【题型】填空题　【知识点】解析几何　【难度】easy
已知点$P$在抛物线$y^2=4x$上，那么点$P$到点$Q(3,2)$的距离与点$P$到抛物线焦点距离之和取得最小值时，点$P$的坐标为\underline{\ \ \ \ \ \ \ \ \ \ }。
【解答】
\textbf{【答案】} $(1,2)$

\textbf{【知识点】} 抛物线上的点到定点和焦点距离的和、差最值

\textbf{【分析】} 作出图形，利用图形可知，当$PQ$与抛物线的准线垂直时，点$P$到点$Q(3,2)$的距离与点$P$到抛物线焦点距离之和取得最小值，联立直线$PQ$与抛物线的方程，可得出点$P$的坐标。

\textbf{【详解】}
解：抛物线$y^2=4x$的焦点为$F(1,0)$，准线为$l:x=-1$，
过点$P$作$PA\perp l$，垂足为点$A$，如下图所示：

由抛物线的定义，可得$|PA|=|PF|$，则$|PQ|+|PF|=|PQ|+|PA|$，
当$A$、$P$、$Q$三点共线，即当$AQ\perp l$时，$|PQ|+|PF|$取最小值，
此时直线$AQ$的方程为$y=2$，联立$\begin{cases}y=2\\y^2=4x\end{cases}$，解得$\begin{cases}x=1\\y=2\end{cases}$，即点$P(1,2)$。

因此，点$P$到点$Q(3,2)$的距离与点$P$到抛物线焦点距离之和取得最小值时，点$P$的坐标为$(1,2)$。

故答案为：$(1,2)$。

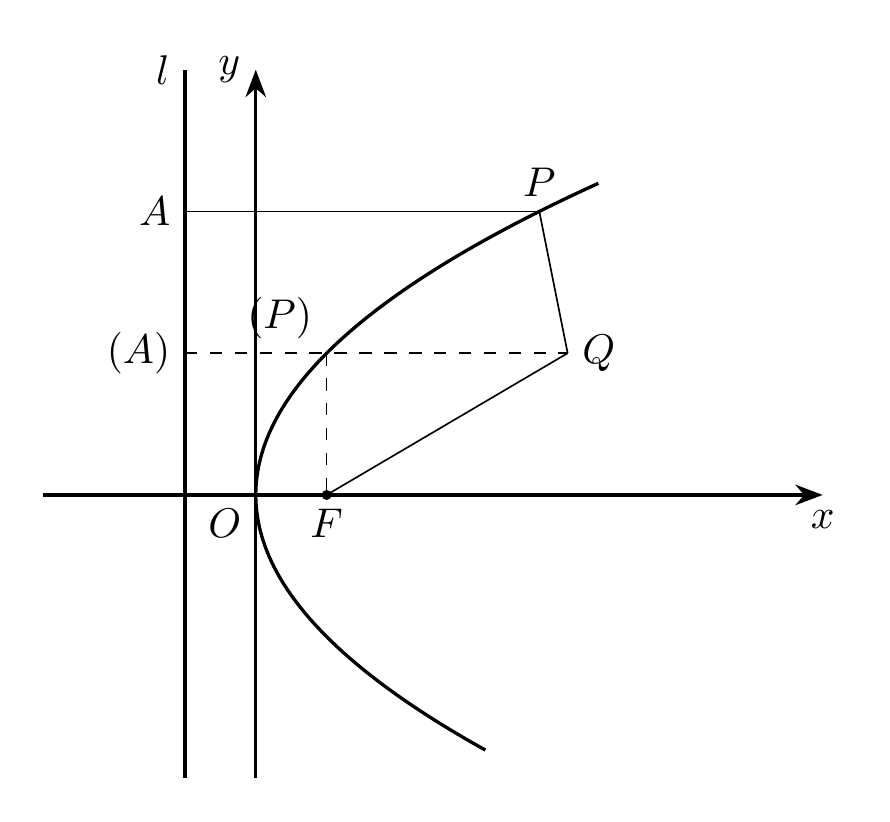